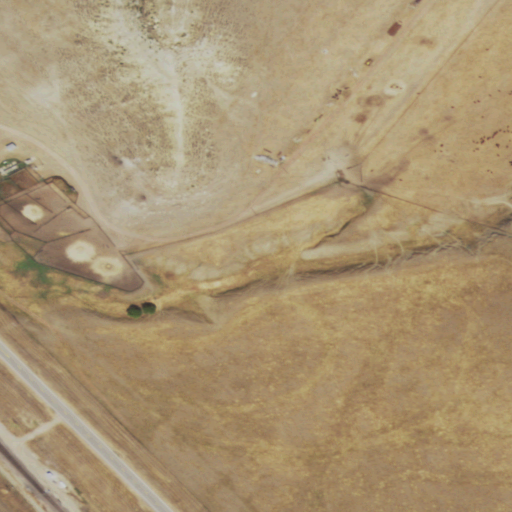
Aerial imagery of valley in Wyoming named Wyarno Draw containing grassland, shrub, pasture, medium intensity development, and open development